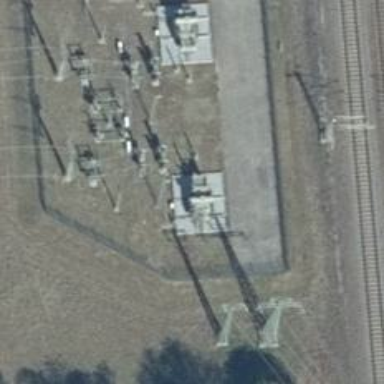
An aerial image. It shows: Power line is depicted.